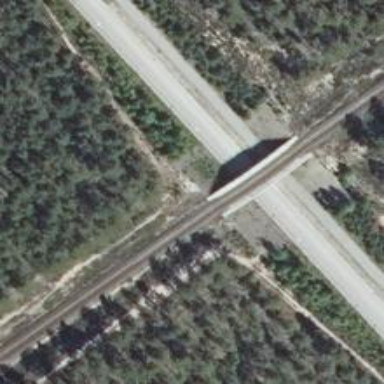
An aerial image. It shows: Bridge carrying continuous railway rails.